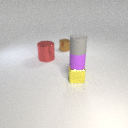
small purple rubber cylinder below small gray rubber cylinder